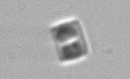
Label: Bacillariophyceae_morphotype1